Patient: sex F, age 58
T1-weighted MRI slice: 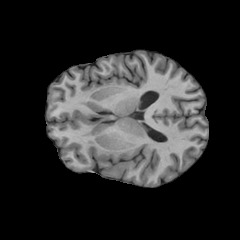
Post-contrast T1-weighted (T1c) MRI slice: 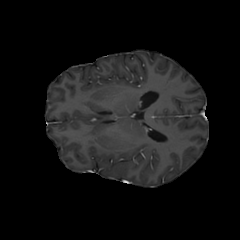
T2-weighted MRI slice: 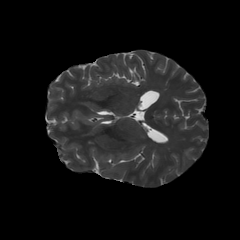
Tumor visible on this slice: no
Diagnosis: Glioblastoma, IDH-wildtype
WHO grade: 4